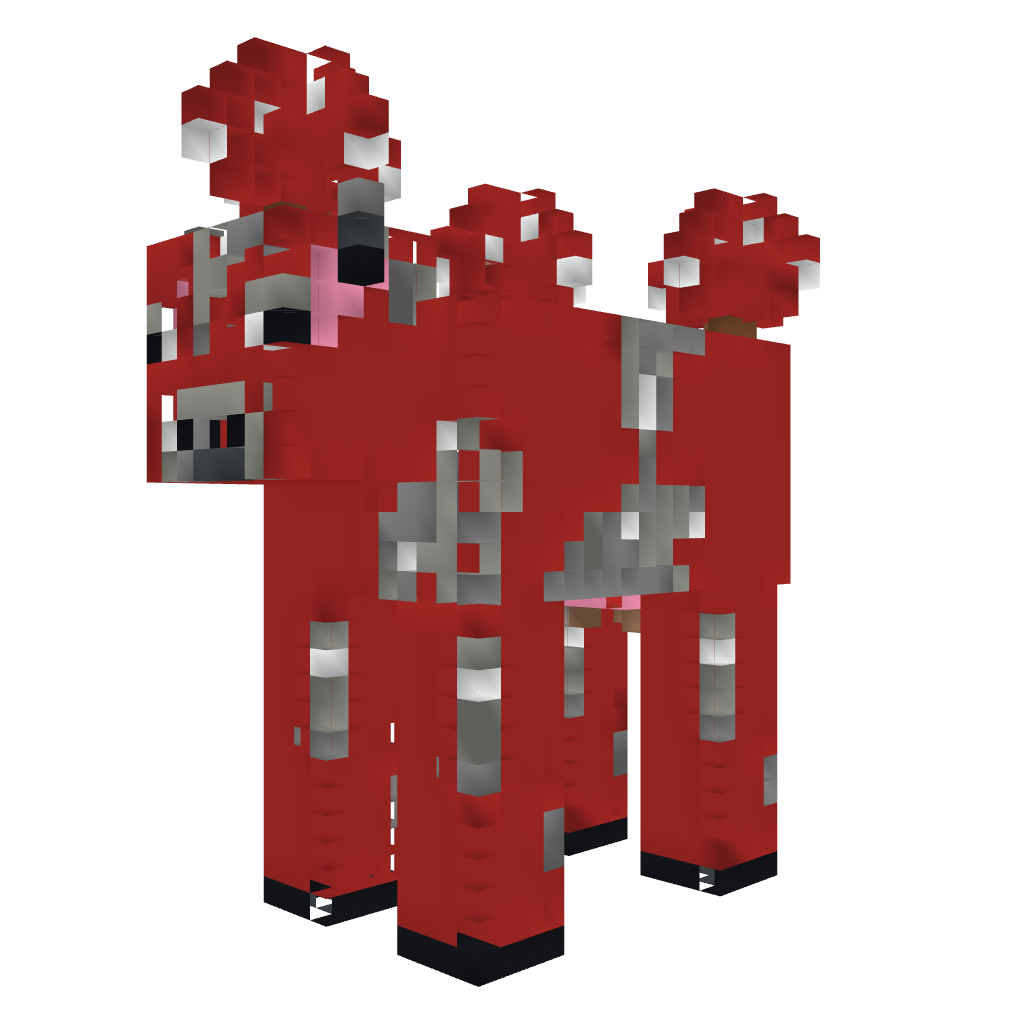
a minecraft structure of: Mooshroom